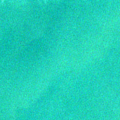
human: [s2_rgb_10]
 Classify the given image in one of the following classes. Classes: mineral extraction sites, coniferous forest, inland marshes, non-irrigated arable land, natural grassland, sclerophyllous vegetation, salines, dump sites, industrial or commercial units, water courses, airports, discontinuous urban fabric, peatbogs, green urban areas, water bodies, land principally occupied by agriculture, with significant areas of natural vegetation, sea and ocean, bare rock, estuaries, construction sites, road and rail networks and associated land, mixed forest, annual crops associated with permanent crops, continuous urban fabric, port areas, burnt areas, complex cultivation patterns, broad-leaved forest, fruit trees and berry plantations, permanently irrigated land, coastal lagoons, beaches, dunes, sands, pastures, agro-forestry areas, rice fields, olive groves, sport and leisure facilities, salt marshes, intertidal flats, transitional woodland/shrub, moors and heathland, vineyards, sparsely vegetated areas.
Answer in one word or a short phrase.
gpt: sea and ocean